Question: I've been trying to pull a copy of my sqlite database from my android app for dev. My first attempt was to call:
'''
./adb shell
cd data/data
cd com.example.app
cd databases
'''
But then I get stuck here as I do not have permission to do a 'pull' or even view the files in that dir!
So I thought I'd try out the DDMS File Explorer which gives me this:

But when I try and pull files from here (I would expect them to be in the data folder) it just pulls the directory and nothing else. How can I do this to pull a copy of the database my app is creating/using?
I have tried this when the phone is on the SD card and on phone memory. I guess I could copy to SD card and then plug the SD card to pc rather than the phone and do it that way? Not sure if it would work and would be rather annoying to dev like that!
Thanks
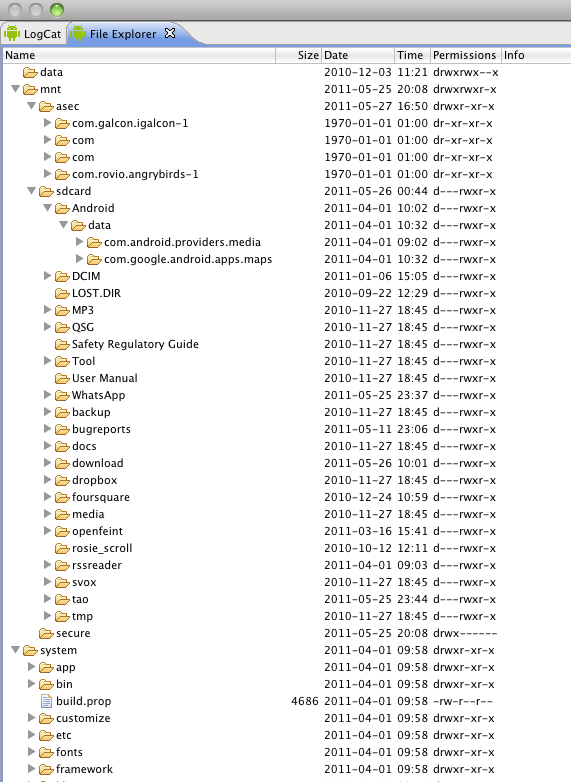
Answer: IF you just need the DB for general checking/viewing you can run your app on the emulator and get the DB from there. If you need the specific instance on your device you need to root your device as others are suggesting.